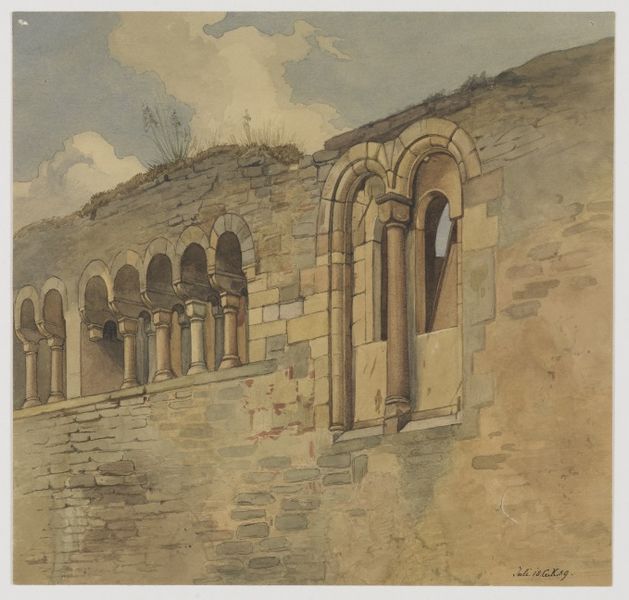
Titel: Die Kaiserpfalz in Wimpfen am Berg, von der Neckarseite aus gesehen
Künstler: Gustav Kachel
Standort: Karlsruhe
Institution: Staatliche Kunsthalle Karlsruhe
Schlagwörter: blau, gemälde, himmel, weiß, wolken, aquarell, gelb, ocker, ausschnitt, blumen, braun, fenster, grau, licht, pastell, schwarz, skizze, säule, säulen, zeichnung, gebäude, gras, haus, schloss, wolke, beige, malerei, alt, wand, architektur, stein, steine, bild, signatur, gräser, halme, kirche, pflanzen, rund, farbig, ruhe, bogen, fassade, italien, perspektive, mauer, ziegel, farbe, grafik, backstein, steinmauer, rundbogen, romantik, farn, betrachtung, gewächs, grass, zinnen, galerie, bögen, verfall, fugen, gang, tusche, arkade, reste, ruine, burg, kloster, stockwerk, festung, mauerwerk, ruinen, heiter, frieden, arkaden, kapitell, villa, sims, öffnung, bewachsen, sandstein, archivolten, triforium, mauern, schiefer, antik, rundbögen, romanik, unkraut, waagerecht, durchbruch, rundung, bau, bruchstein, sakralbau, verfallen, säulengang, bauwerk, bewuchs, säile, wall, romanisch, zerfallen, rundgang, therme, fensterbogen, coloriert, maurisch, alst, blaub, initial, pfalz, würfelkapitell, pastelltöne, rzndbogen, behauen, baustein, wölken, staufisch, 1510, rheinisch, sächsisch, doppelrundbogen, bogen bögen, bilnuis, stein ruine gras säule fenster mauer, mamauer, dansstein, begrasung, fensterarkaden, ruine steinwand aquarell, wimpfen, wolkewand, there